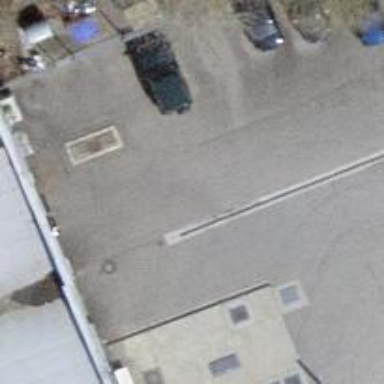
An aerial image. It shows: Shop that sells cars.